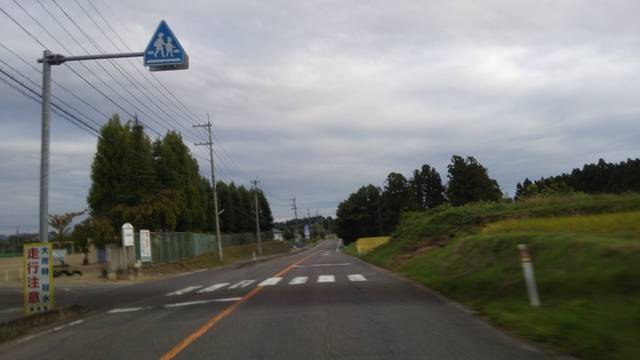
Region: Japan
Coordinates: 37.354, 140.339